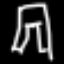
Label: pants